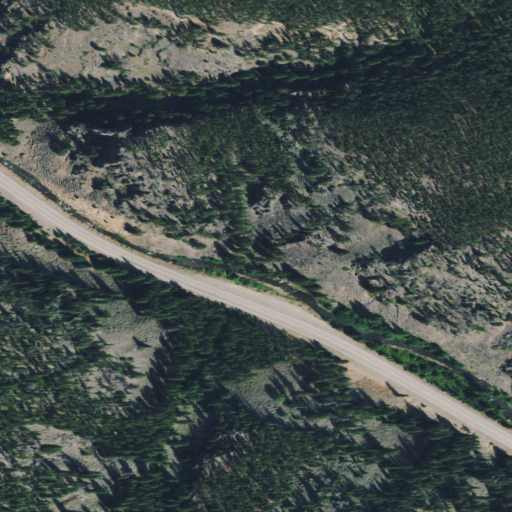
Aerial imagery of valley in Montana named Hidden Canyon containing evergreen forest, medium intensity development, low intensity development, shrub, and open development